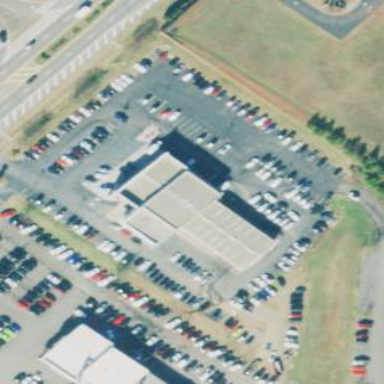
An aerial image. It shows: Car shop building.